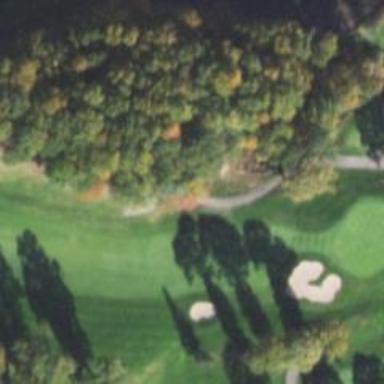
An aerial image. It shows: Golf cartpath that is also road path.